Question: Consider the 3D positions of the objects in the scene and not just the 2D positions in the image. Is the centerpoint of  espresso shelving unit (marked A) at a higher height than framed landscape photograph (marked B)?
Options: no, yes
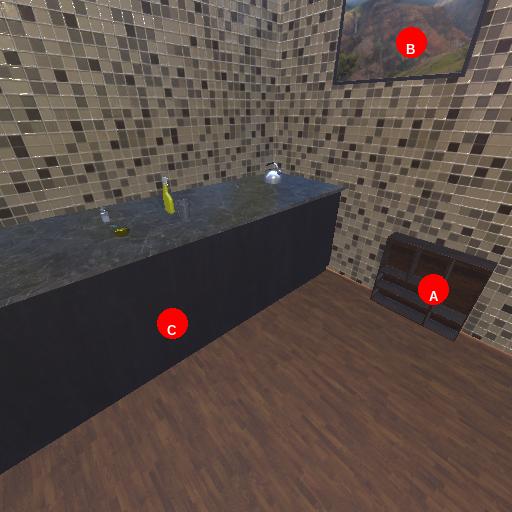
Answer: no